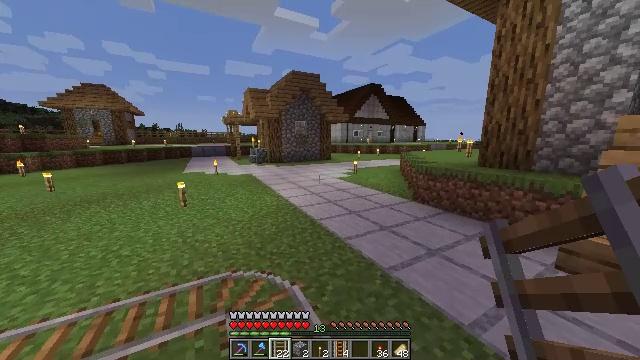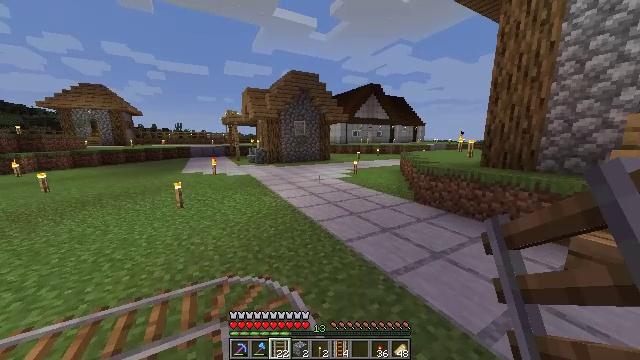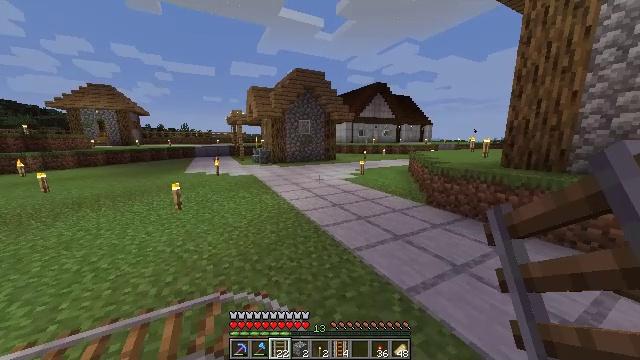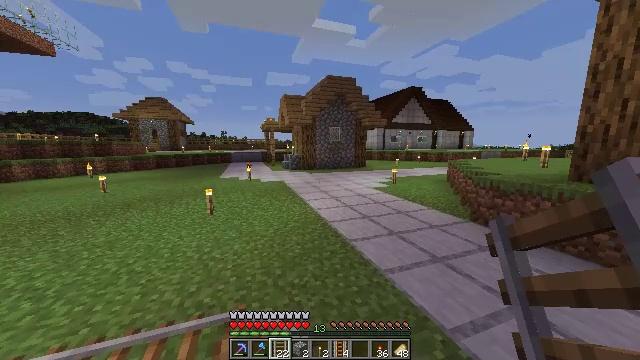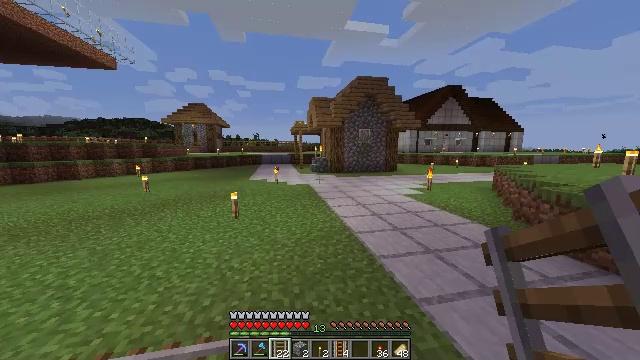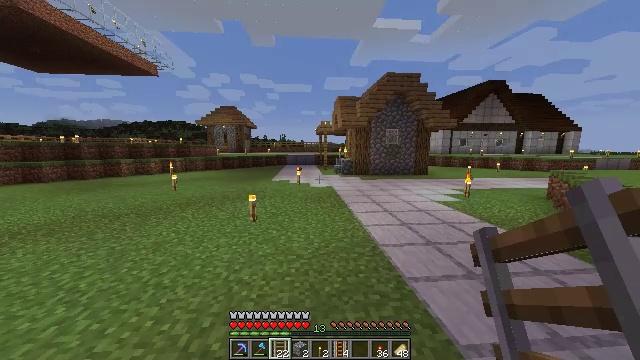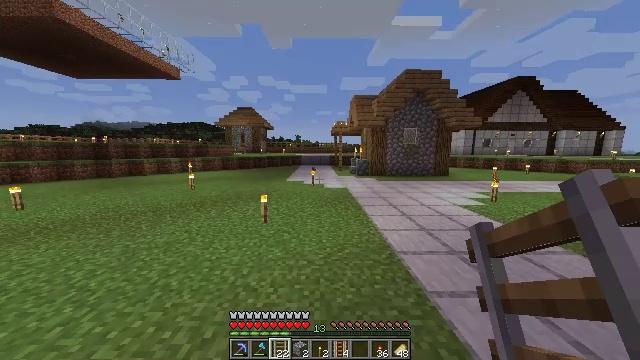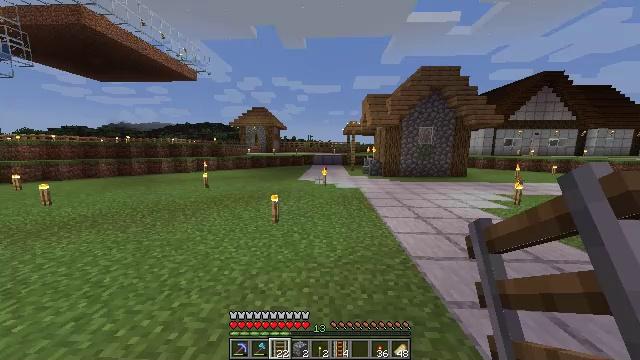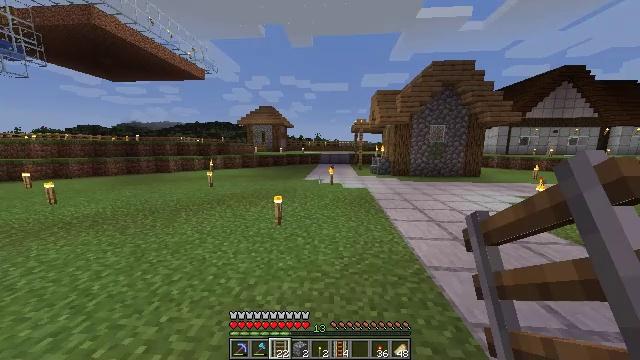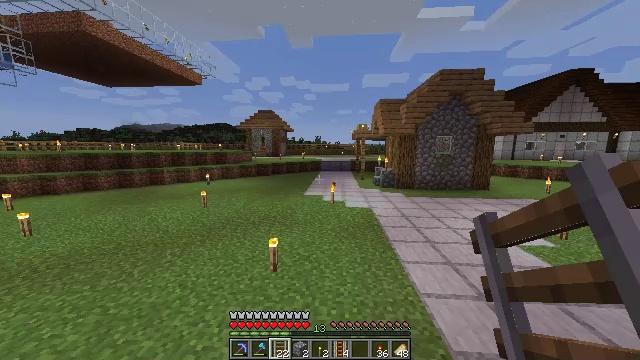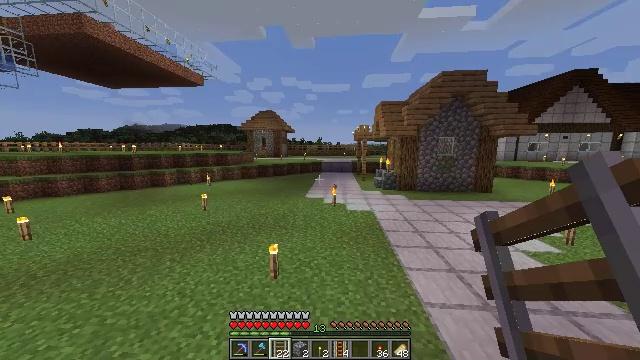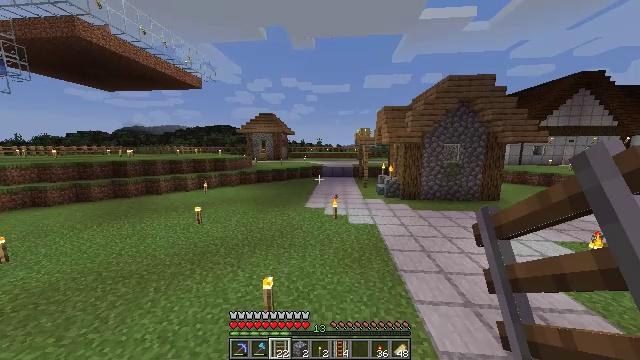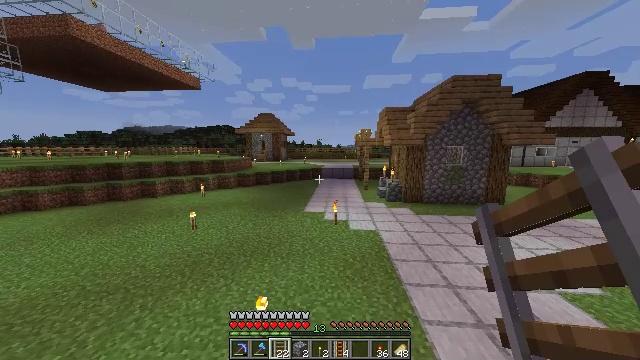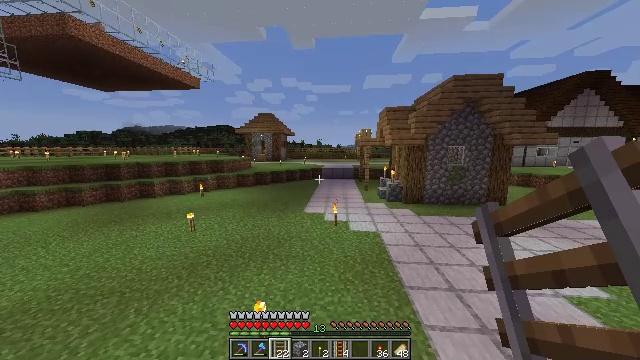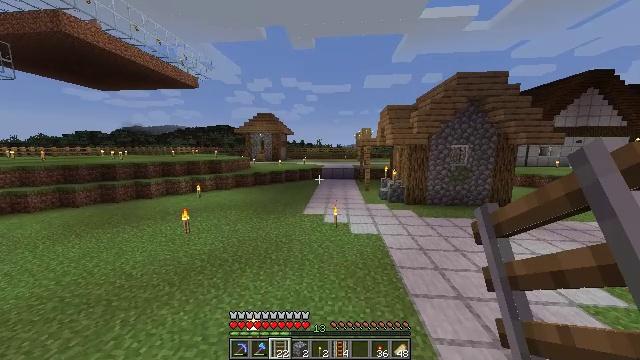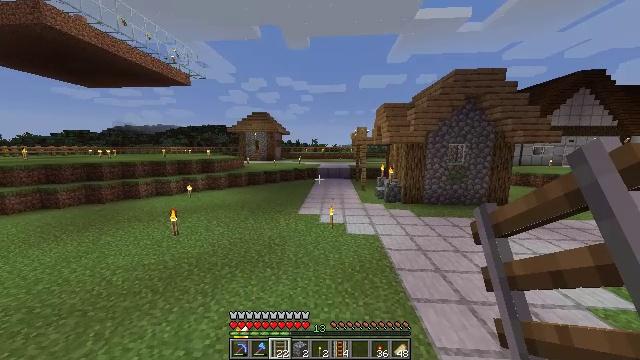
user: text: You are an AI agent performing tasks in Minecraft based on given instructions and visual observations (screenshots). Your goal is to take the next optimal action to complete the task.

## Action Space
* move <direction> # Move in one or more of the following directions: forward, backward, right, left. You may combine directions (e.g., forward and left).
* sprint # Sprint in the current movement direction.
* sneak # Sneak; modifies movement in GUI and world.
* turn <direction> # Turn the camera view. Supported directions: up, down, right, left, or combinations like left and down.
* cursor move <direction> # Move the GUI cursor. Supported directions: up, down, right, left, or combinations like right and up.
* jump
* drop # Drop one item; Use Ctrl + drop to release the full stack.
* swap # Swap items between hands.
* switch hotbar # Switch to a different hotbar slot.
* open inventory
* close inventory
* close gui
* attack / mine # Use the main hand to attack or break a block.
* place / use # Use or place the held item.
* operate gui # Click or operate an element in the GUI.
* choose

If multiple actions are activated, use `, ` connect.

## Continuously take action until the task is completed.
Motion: motion action
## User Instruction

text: Gather the cauldron for reuse.
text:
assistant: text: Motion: move forward, sprint
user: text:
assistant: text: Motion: move forward, sprint, turn left
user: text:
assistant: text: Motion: move forward, turn left and up
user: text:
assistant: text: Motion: move forward, turn left
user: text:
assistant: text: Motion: move forward, turn left
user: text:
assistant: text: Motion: move forward, turn left
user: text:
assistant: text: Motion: move forward, turn left
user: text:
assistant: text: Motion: move forward, turn left, jump
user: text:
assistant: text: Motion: move forward, jump
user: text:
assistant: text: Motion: move forward, jump
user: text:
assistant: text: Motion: move forward, jump
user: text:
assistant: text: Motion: move forward, jump
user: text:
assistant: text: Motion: move forward, jump
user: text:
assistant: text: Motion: move forward, jump
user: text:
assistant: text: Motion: move forward, turn right, jump
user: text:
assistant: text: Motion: move forward, turn right, jump
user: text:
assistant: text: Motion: move forward, turn right, jump
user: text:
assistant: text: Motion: move forward, sprint, turn right, jump
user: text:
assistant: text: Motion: move forward, sprint, turn right, jump
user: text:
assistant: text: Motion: move forward, sprint, turn right, jump
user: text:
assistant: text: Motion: move forward, sprint, turn right, jump
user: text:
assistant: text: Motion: move forward, sprint, jump
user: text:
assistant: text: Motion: move forward, jump
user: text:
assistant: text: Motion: move forward, jump
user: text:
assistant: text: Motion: move forward, jump
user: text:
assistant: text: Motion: move forward, jump
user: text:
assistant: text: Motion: move forward, jump
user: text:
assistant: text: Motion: move forward, jump
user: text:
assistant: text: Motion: move forward, jump
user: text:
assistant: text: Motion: move forward, jump